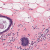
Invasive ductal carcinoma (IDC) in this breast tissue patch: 0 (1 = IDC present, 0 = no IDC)